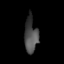
Tissue: lung
Cell type: Epithelial cells
Senescence score: 0.1642
Nuclear area (px): 460
Mean DAPI intensity: 74.62